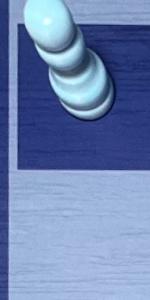
Label: Empty